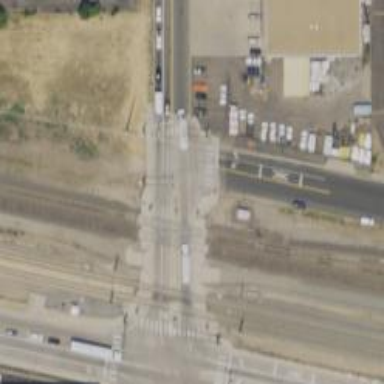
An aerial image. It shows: Railway crossing.